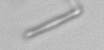
Label: Nanoneis